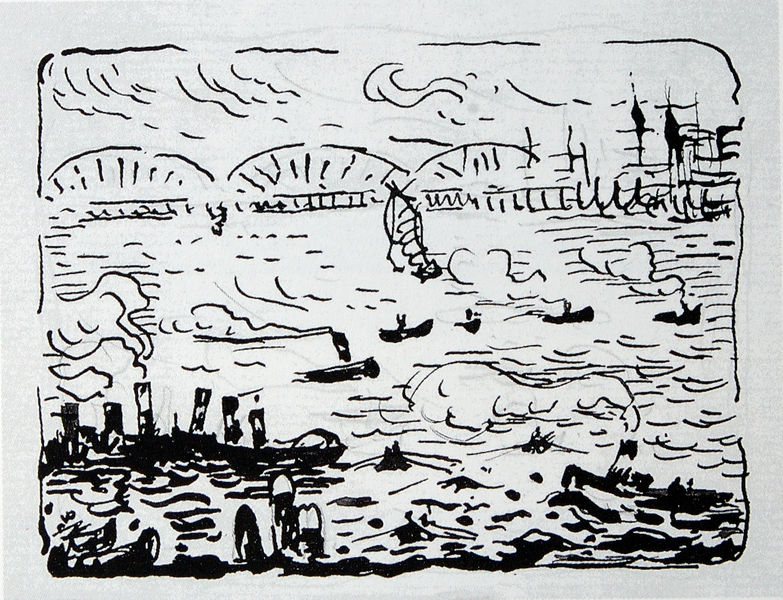
Titel: Croquis à la plume - Rotterdam, Federzeichnung - Rotterdam
Künstler: Paul Signac
Standort: Paris
Institution: Musée du Louvre
Schlagwörter: feder, himmel, meer, wasser, weiß, wolken, fluss, menschen, see, stadt, ufer, schwarz, skizze, zeichnung, rahmen, stein, häuser, wind, brücke, qualm, rauch, boot, boote, kamin, kamine, schornstein, turm, schiff, schiffe, segel, segelboot, wellen, papier, studie, fahne, russland, schornsteine, linien, weis, schlot, hafen, seine, dampf, dampfer, dampfschiff, wogen, striche, bögen, tusche, türme, druck, linolschnitt, stich, schwarzweiß, moskau, pinsel, fisch, eisenbahn, signac, wal, kandinsky, federzeichnung, dampfschiffe, surfer, wasser dampf, schif, wallen, wolekn, noote